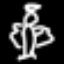
Label: angel